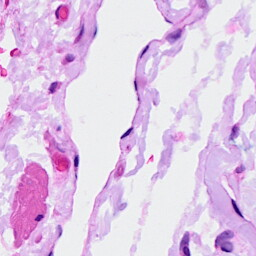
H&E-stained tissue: Ovarian